Interaction volume radius: 5 \u00c5
Interaction volume height: 15 \u00c5
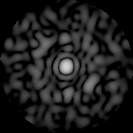
Disorder parameter: 0.8801